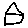
Label: house